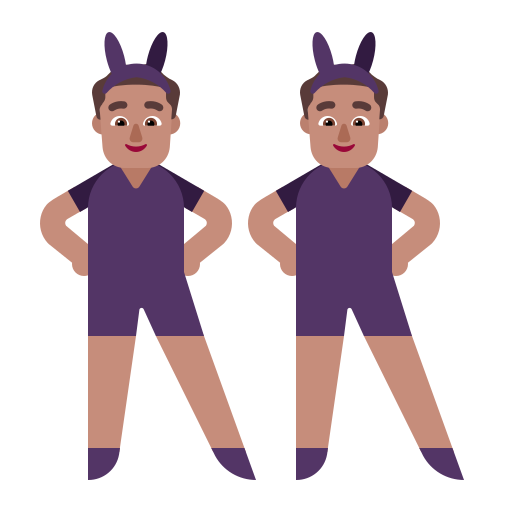
man with bunny ears flat